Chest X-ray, AP view. Patient: 20 years old, sex M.
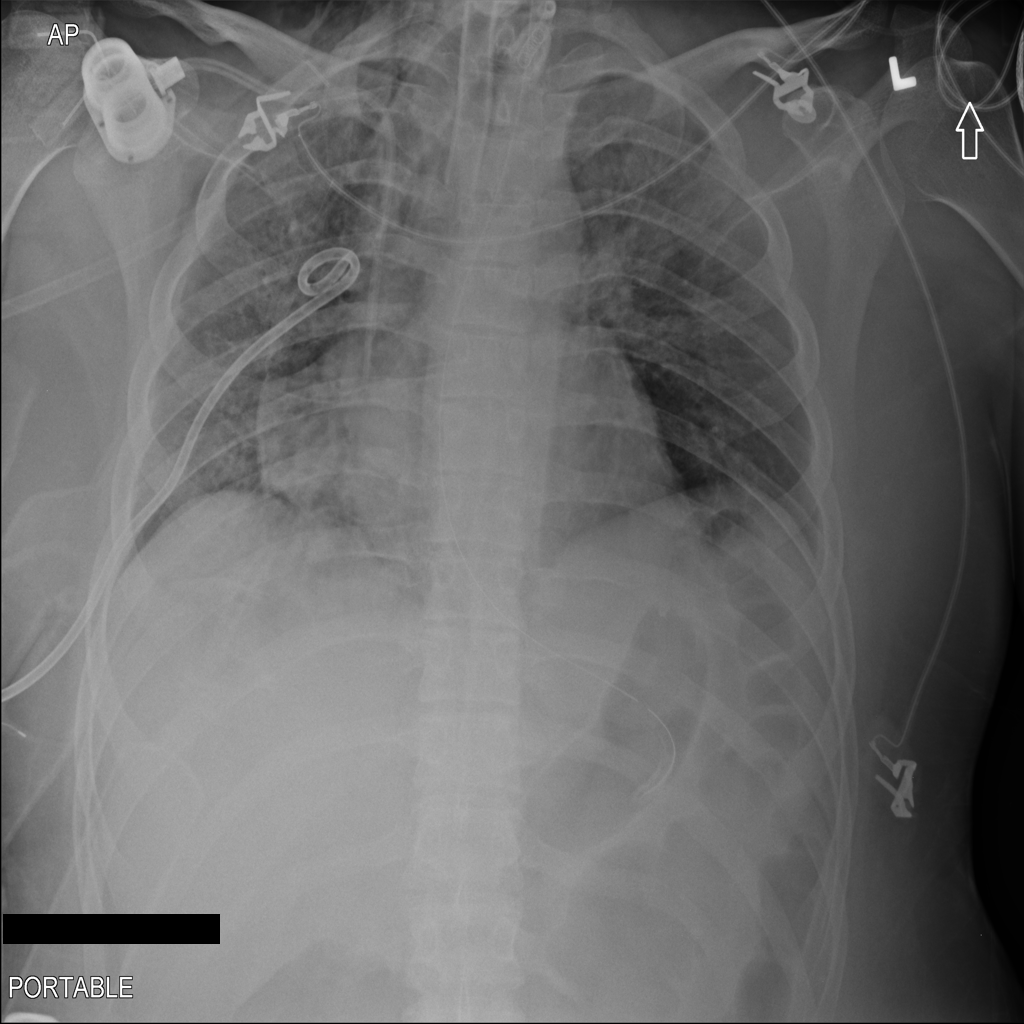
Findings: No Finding